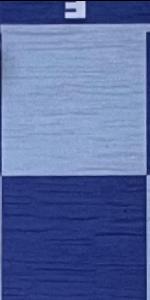
Label: Empty